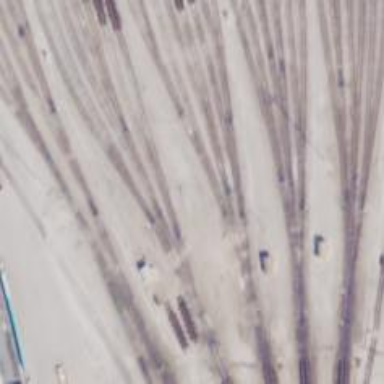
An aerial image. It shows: Railway yard used for servicing trains.